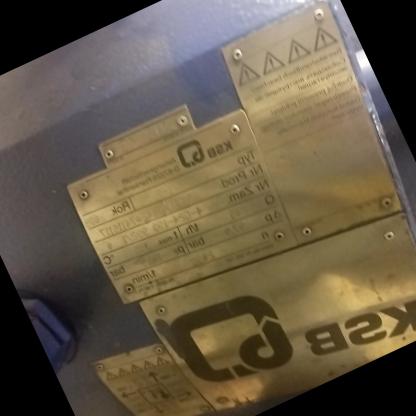
Klasa: tabliczka-znamionowa